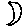
Label: moon